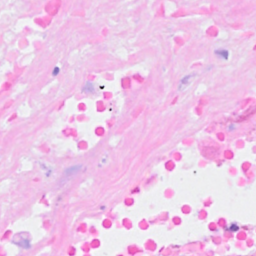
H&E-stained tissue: Breast